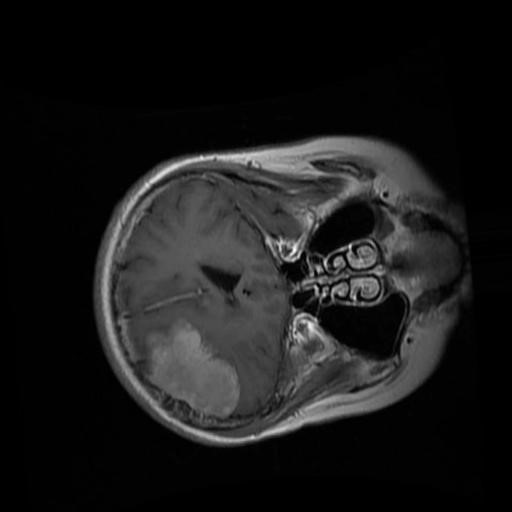
Label: brain_menin